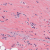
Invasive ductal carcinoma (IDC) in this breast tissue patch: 0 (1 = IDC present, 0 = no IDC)